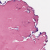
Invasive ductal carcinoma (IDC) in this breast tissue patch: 0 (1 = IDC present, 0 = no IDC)